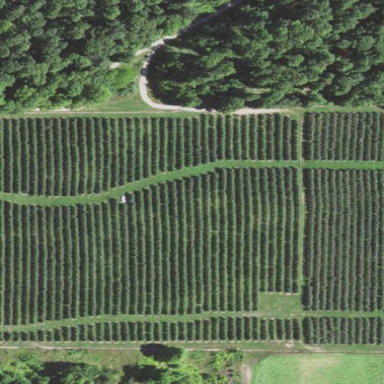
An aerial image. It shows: Orchard.